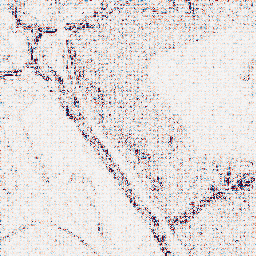
Category: wavelet
Decomposition family: wavelet_reverse_biorthogonal
Decomposition parameters: wavelet: rbio3.5
level: 1
Upsampling method: sinc_hamming
Upsampling parameters: scale: 4
kernel_size: 4
Upsampling scale: 4